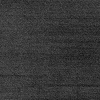
Atmospheric dust classification: dusty